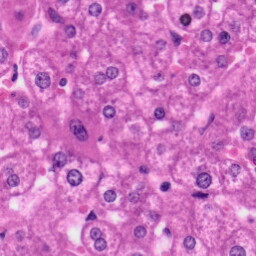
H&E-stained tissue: Liver